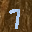
Label: 7